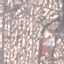
Land use / land cover: Residential